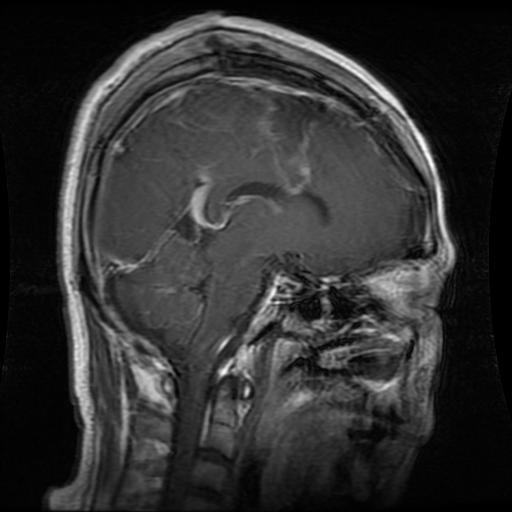
Label: glioma